Question: Everything was working fine till the electricity went off.
After the electricity came back and i switched on the computer, i am getting this weird error as i am trying to start or create the Android Virtual Device in the Android Virtual Device Manager.

Can anyone please let me know the reason for such an occurrence or any possible way to restore this back.
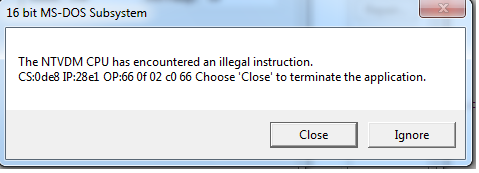
Answer: Sounds like some part of your 16-Bit subsystem was corrupted. I found a quite comprehensive troubleshooting-guide here:
<URL>
If that doesn't help have a look here and try whatever these guys found:
<URL>